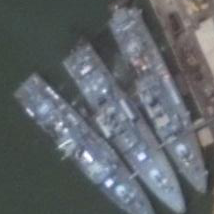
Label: combat